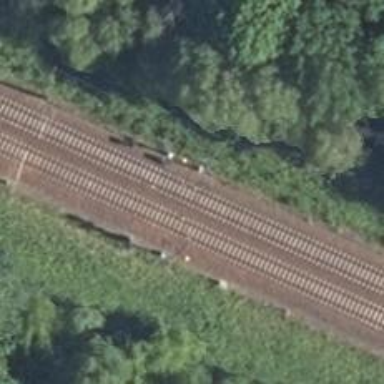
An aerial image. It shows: Railway signal.